Chest X-ray. View position: PA
Patient age: 74
Patient sex: F
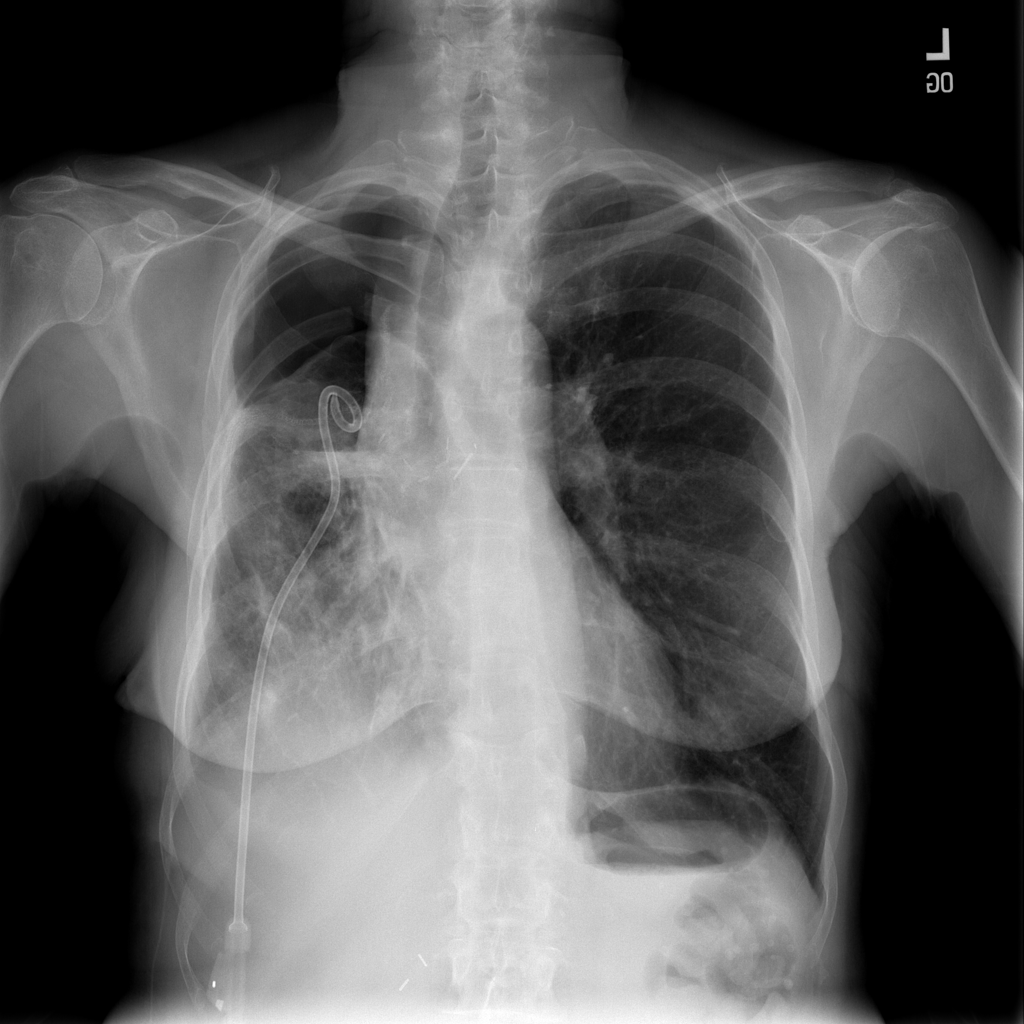
Finding: Pneumothorax